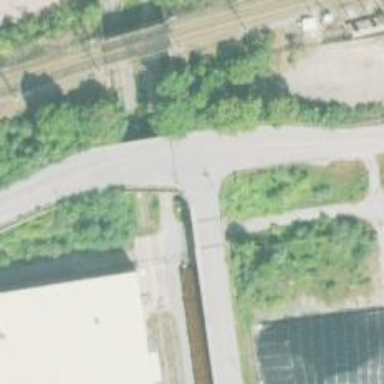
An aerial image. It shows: Railway level crossing.